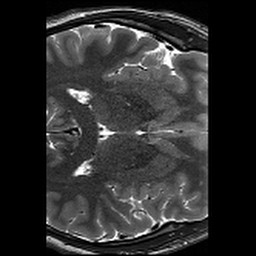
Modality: T2w
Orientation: axial
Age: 20
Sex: male
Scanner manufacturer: siemens
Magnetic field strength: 3 T
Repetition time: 13.15 s
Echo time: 0.082 s